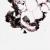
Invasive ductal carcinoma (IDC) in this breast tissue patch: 0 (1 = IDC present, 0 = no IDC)